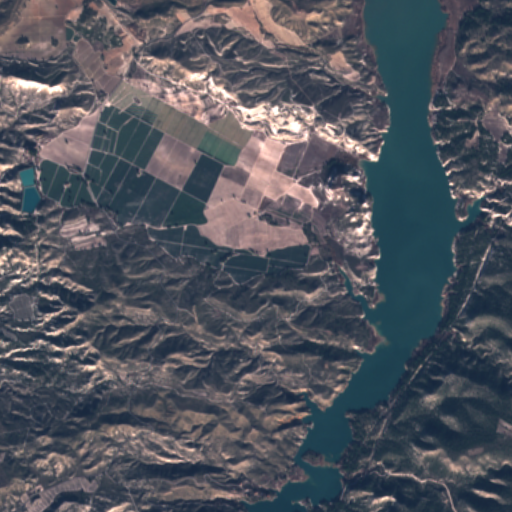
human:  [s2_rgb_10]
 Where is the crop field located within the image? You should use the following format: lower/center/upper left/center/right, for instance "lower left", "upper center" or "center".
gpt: The crop field is located in the lower left of the image.
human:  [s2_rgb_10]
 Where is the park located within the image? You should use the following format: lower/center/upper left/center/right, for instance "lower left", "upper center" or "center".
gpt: The park is located in the lower left of the image.
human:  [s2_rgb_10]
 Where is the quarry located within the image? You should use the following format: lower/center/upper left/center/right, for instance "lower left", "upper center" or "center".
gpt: The quarry is located in the center of the image.
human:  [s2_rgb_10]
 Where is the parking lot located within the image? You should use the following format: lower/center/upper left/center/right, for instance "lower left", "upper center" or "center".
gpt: There is no parking lot in the image.